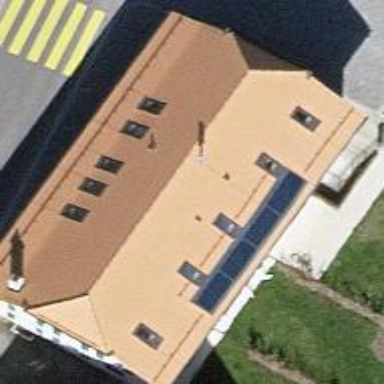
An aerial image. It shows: School building.